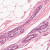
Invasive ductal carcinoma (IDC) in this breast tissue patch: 0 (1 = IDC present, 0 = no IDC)